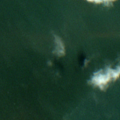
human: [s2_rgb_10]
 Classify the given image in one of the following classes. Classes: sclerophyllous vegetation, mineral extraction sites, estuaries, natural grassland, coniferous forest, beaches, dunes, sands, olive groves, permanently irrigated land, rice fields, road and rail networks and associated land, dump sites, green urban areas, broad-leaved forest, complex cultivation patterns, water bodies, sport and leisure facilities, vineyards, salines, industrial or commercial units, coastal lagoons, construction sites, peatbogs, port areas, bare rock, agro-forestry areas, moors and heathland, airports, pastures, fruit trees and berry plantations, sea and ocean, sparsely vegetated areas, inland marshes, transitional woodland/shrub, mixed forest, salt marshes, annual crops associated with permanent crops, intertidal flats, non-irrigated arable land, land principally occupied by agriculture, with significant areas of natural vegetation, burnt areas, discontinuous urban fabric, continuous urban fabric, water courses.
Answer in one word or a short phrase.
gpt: sea and ocean